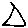
Label: triangle